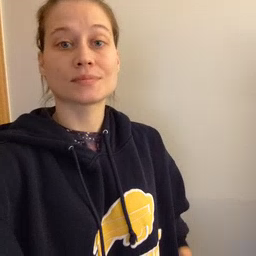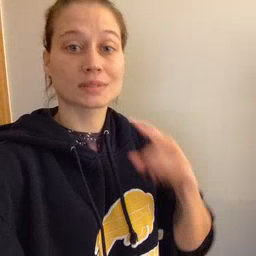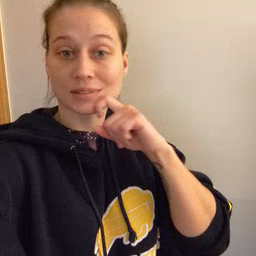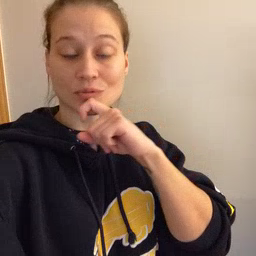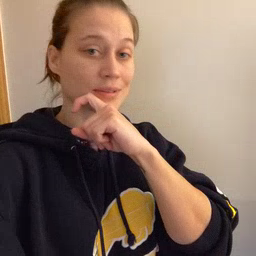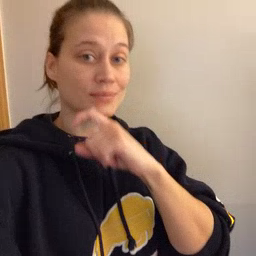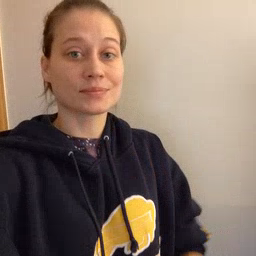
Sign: cereal